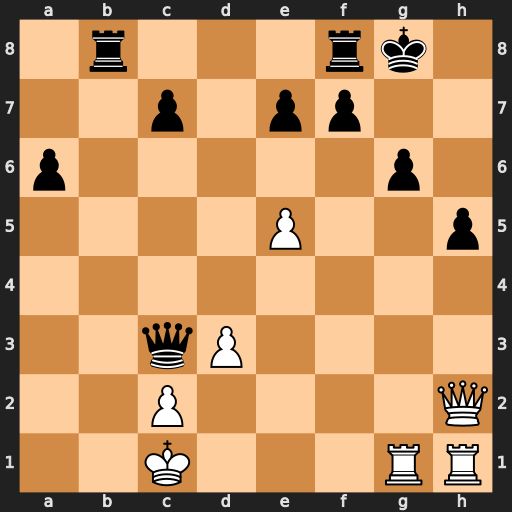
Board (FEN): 1r3rk1/2p1pp2/p5p1/4P2p/8/2qP4/2P4Q/2K3RR
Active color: w
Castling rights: -
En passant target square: -
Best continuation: Qxh5 Rb1+ Kxb1 Rb8+ Kc1 Qe1+ Rxe1